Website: bh-photo
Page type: customer-info-address
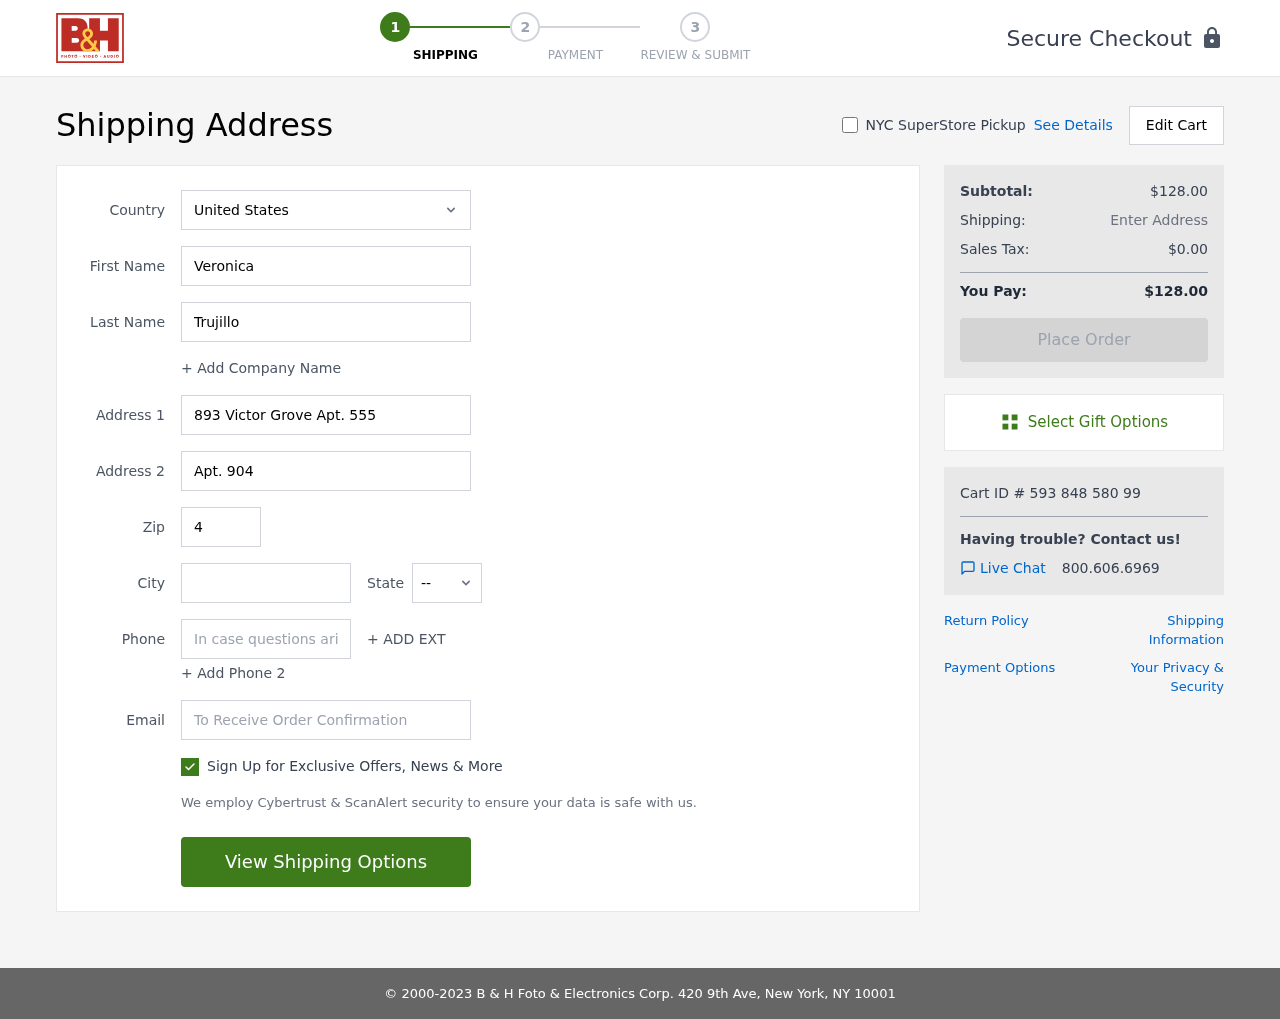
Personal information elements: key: PII_CITY
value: North Nicolasmouth
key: PII_COUNTRY
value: United States
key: PII_EMAIL
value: veronica.trujillo@hotmail.com
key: PII_FIRSTNAME
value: Veronica
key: PII_LASTNAME
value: Trujillo
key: PII_PHONE
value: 8017103636
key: PII_POSTCODE
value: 49768
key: PII_STATE_ABBR
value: ME
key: PII_STREET
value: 893 Victor Grove Apt. 555
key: PII_STREET2
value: Apt. 904
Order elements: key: ORDER_SUBTOTAL
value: $128.00
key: ORDER_TAX
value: $0.00
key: ORDER_TOTAL
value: $128.00
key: ORDER_ID
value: Cart ID # 593 848 580 99